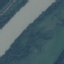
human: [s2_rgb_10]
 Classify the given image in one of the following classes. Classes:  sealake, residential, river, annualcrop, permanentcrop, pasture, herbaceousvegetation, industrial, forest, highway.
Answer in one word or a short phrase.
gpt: River